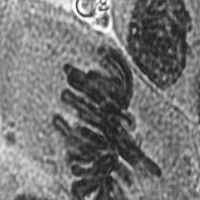
Label: metaphase